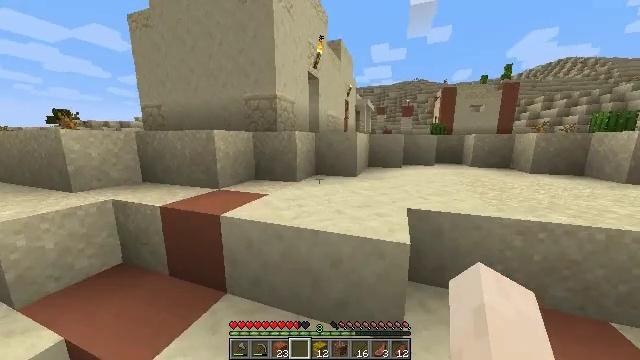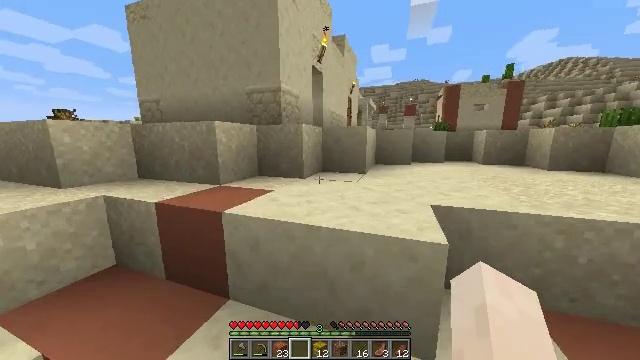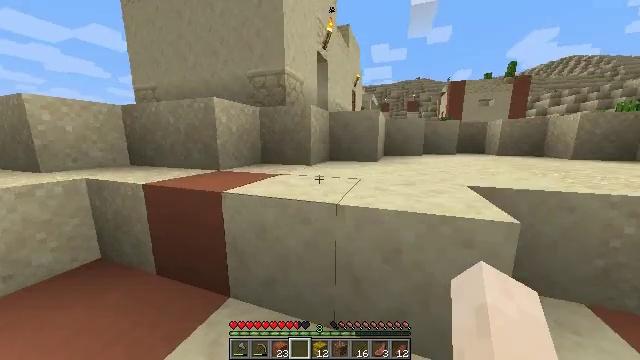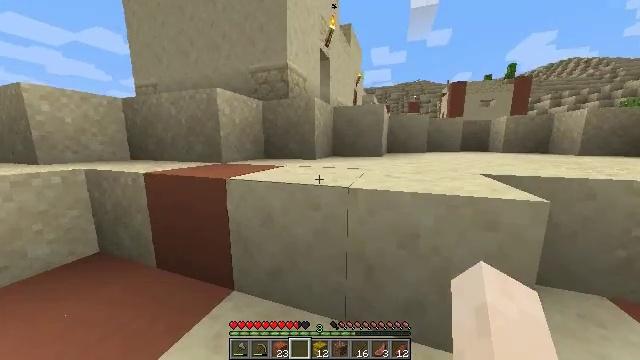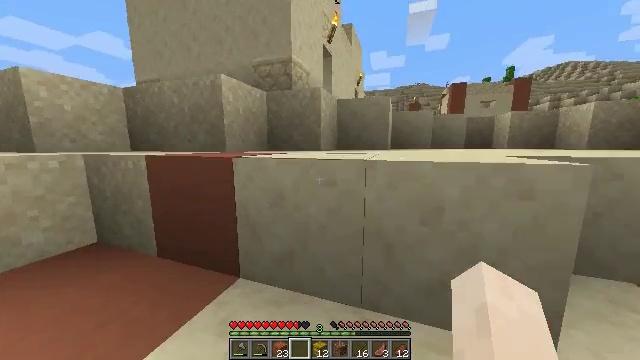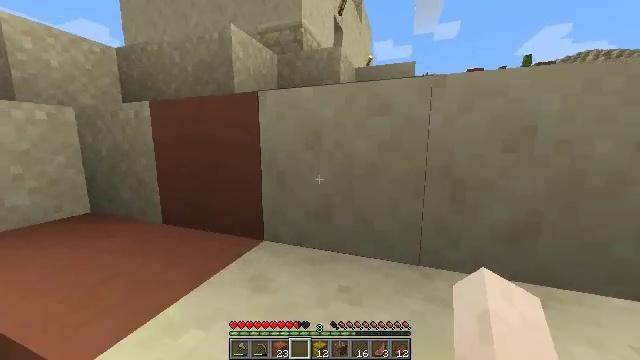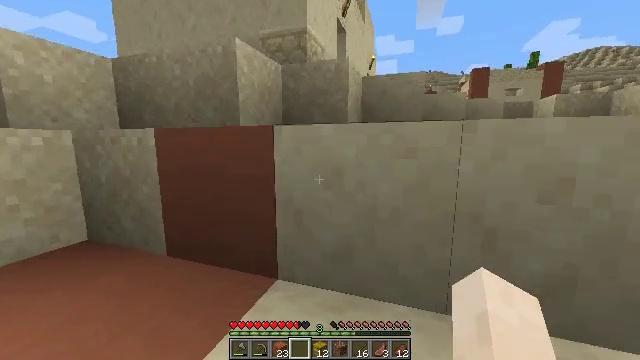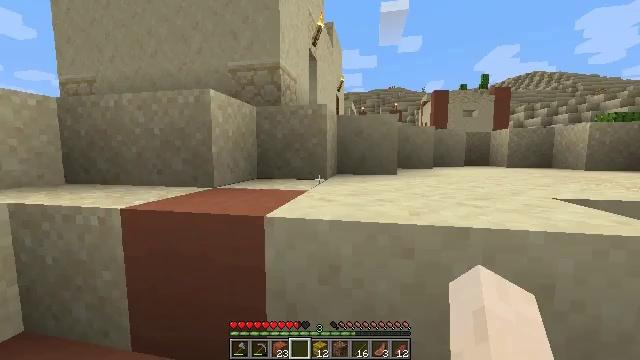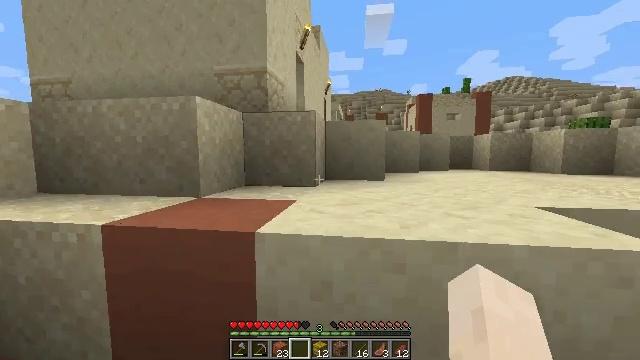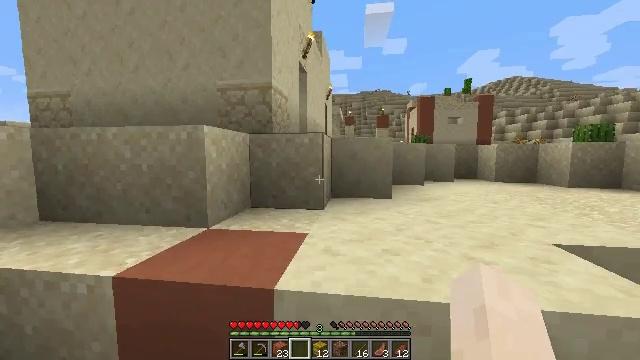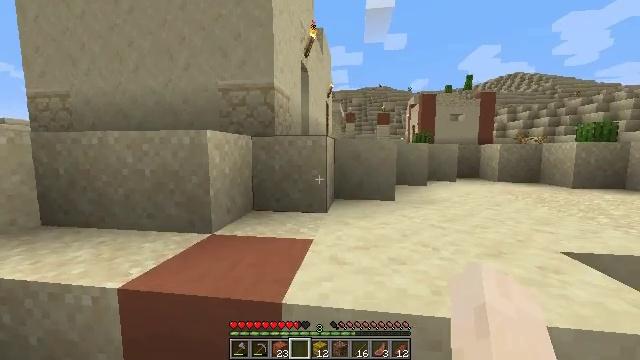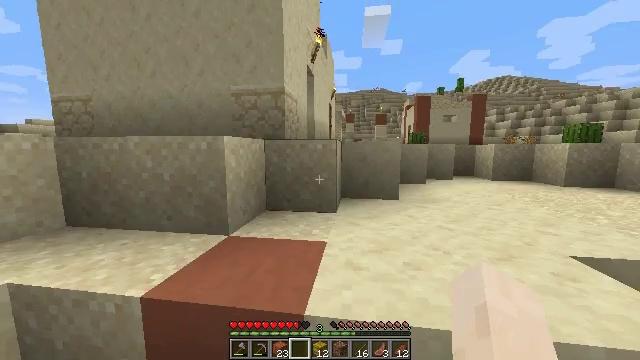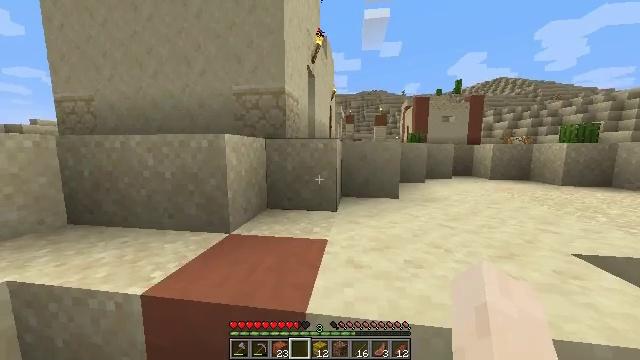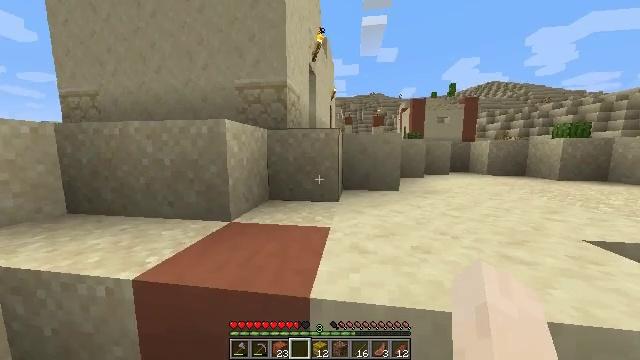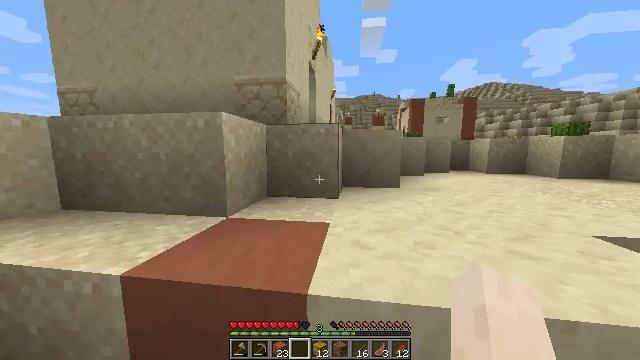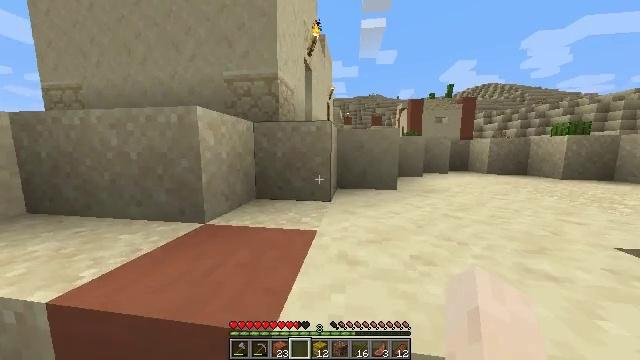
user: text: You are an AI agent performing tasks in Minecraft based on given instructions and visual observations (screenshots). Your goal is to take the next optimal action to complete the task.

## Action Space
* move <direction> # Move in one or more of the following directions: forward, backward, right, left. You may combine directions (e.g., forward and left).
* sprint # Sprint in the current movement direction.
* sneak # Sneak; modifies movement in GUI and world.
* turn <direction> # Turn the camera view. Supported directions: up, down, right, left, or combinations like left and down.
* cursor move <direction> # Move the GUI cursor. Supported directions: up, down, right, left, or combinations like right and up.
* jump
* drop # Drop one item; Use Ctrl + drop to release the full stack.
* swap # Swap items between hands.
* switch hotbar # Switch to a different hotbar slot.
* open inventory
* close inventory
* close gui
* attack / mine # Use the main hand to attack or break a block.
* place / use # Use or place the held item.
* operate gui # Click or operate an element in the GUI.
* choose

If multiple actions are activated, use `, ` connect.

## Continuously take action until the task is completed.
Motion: motion action
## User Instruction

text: Mine the white glazed terracotta block.
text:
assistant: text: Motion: move forward, sprint, jump
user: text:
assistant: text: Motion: move forward, sprint, jump
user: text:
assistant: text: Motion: move forward, sprint, jump
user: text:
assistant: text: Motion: move forward, sprint, jump
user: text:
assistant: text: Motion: move forward, sprint, jump
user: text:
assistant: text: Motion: move forward, sprint, jump
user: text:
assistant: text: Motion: move forward, sprint, turn right and up, jump
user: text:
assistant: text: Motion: move forward, sprint, turn right, jump
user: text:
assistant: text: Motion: move forward, sprint, jump
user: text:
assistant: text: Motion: move forward, sprint, jump
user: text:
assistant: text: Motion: move forward and move right, turn down, jump
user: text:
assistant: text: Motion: move forward and move right, jump
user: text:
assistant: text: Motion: move forward and move right, jump
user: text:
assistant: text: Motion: move forward and move right
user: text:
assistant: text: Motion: move forward and move right
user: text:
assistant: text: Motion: move forward and move right, jump
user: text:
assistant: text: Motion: move forward and move right, jump
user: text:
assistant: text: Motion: move forward and move right, jump
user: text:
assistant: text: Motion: move forward and move right, turn down, jump
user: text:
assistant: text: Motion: move forward and move right, turn left and down, jump
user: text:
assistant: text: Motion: move forward and move right, jump
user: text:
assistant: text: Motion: move forward and move right
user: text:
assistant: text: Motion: move forward and move right, sprint
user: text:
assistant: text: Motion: move forward and move right, sprint
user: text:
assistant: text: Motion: move forward and move right, sprint
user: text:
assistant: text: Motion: move forward and move right, sprint, turn left
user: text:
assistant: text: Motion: move forward, sprint
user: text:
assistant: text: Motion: move forward, sprint
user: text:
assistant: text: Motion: move forward, sprint
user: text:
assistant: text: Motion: move forward, sprint